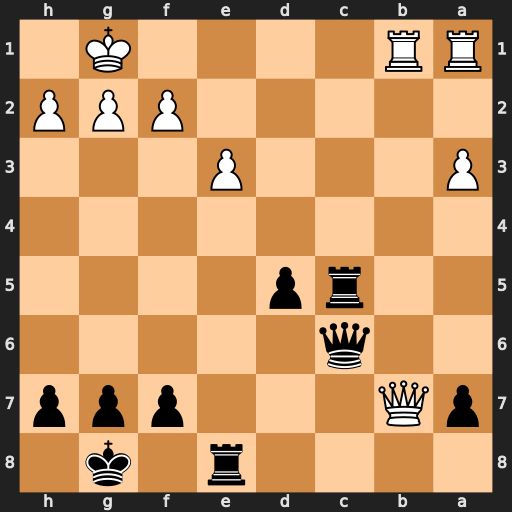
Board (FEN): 4r1k1/pQ3ppp/2q5/2rp4/8/P3P3/5PPP/RR4K1
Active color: b
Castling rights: -
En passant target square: -
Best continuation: Rc1+ Rxc1 Qxb7